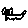
Label: cat